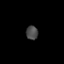
Tissue: prostate
Cell type: T cells
Senescence score: 0.749
Nuclear area (px): 163
Mean DAPI intensity: 73.123